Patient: sex F, age 61
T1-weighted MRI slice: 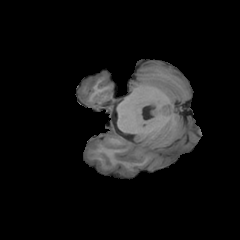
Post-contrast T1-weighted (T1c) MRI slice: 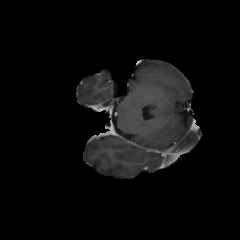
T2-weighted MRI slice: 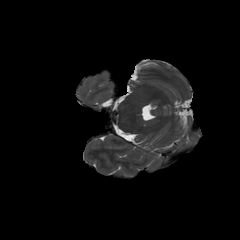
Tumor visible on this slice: no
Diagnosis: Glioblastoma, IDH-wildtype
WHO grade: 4